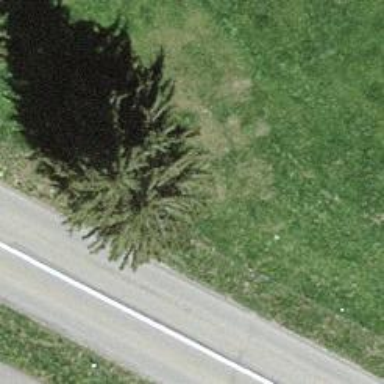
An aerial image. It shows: Beautiful tree in nature.